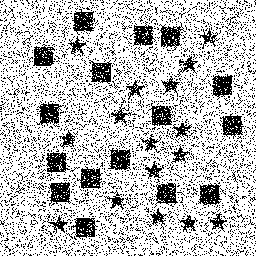
Squares: 16
Triangles: 0
Stars: 16
Total shapes: 32